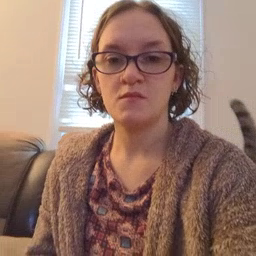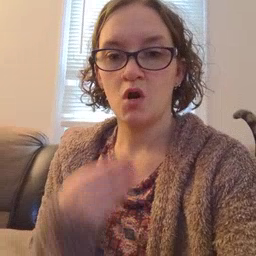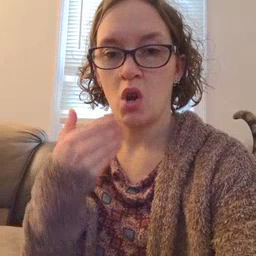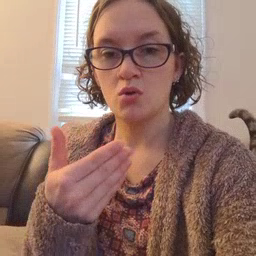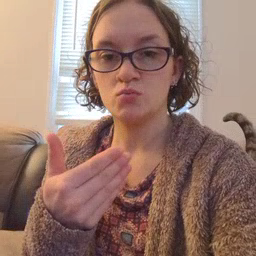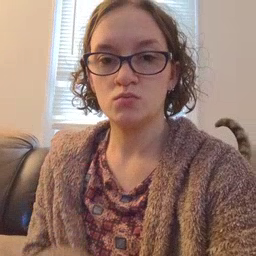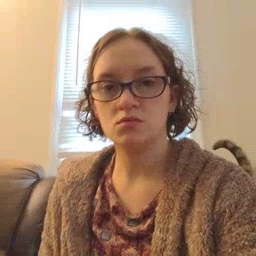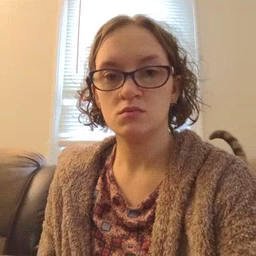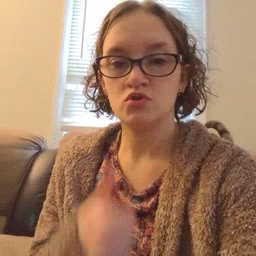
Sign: close